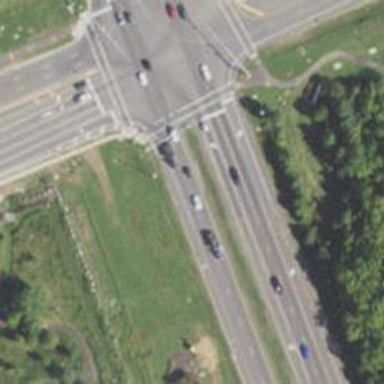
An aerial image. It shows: Marked crossing on asphalt cycleway road.